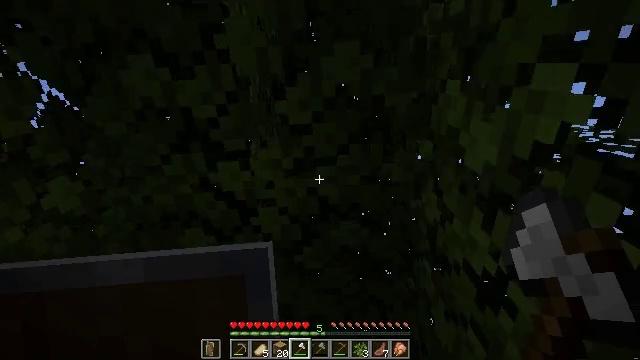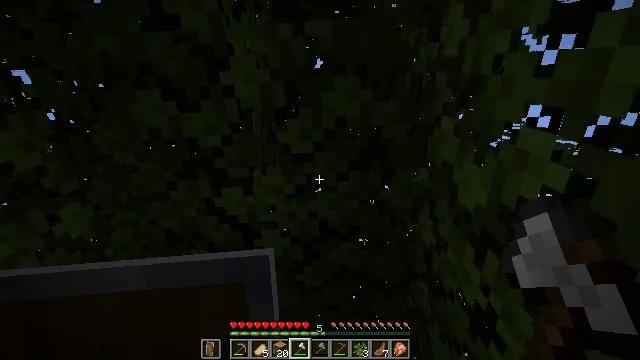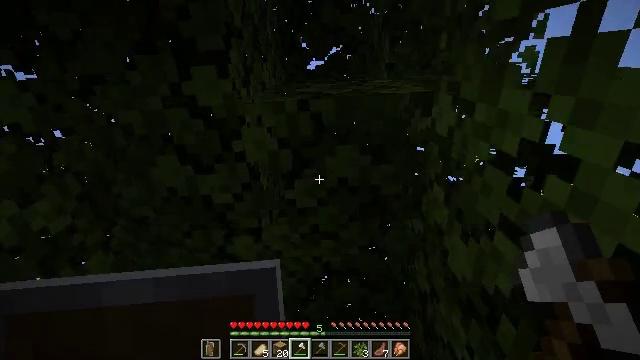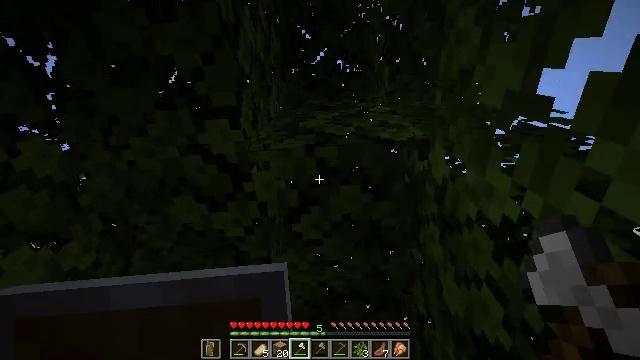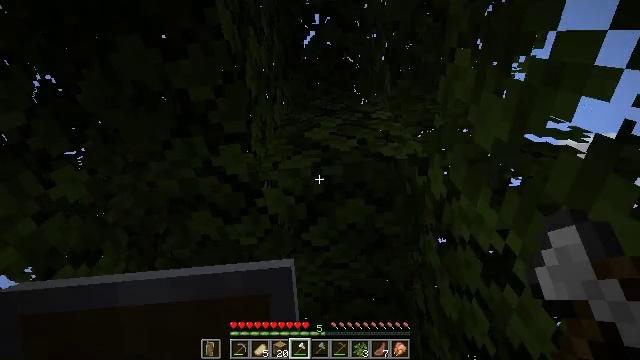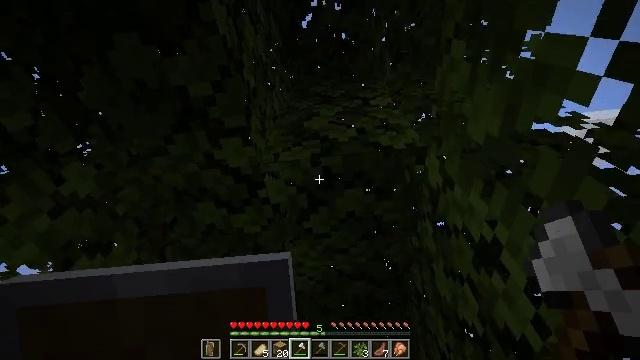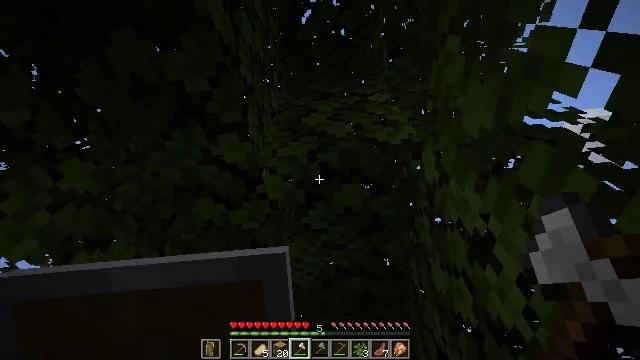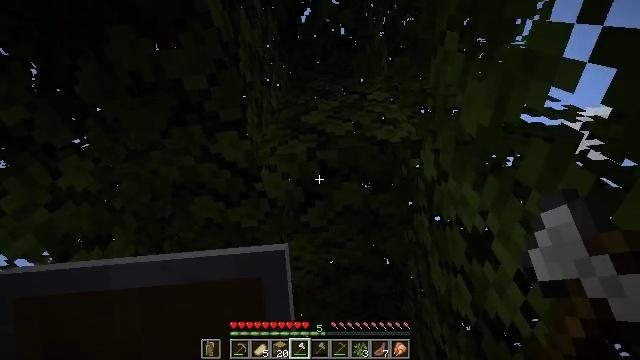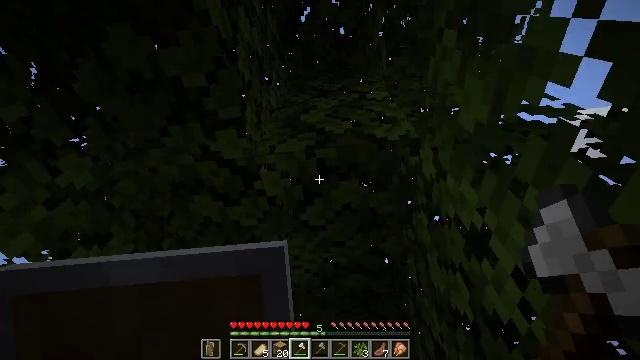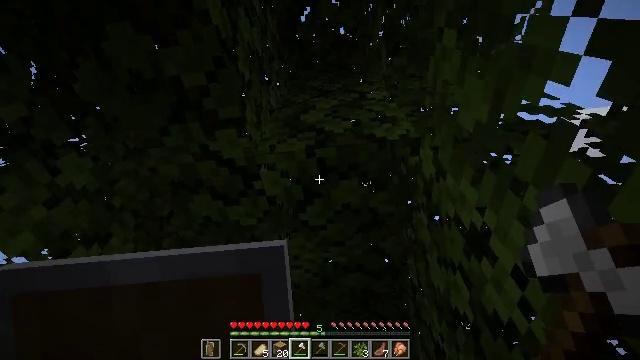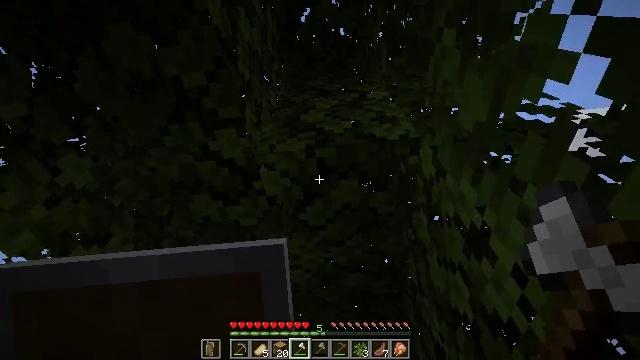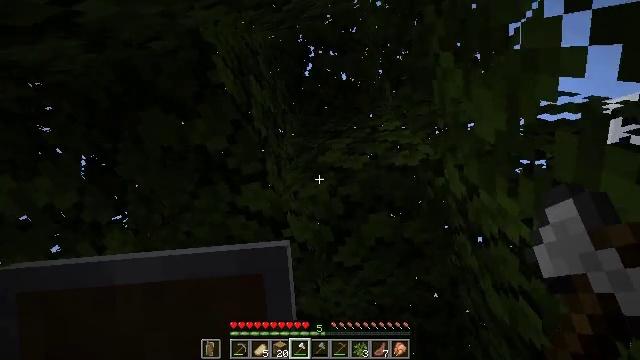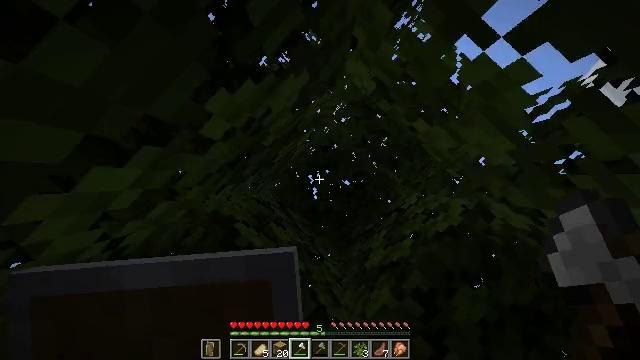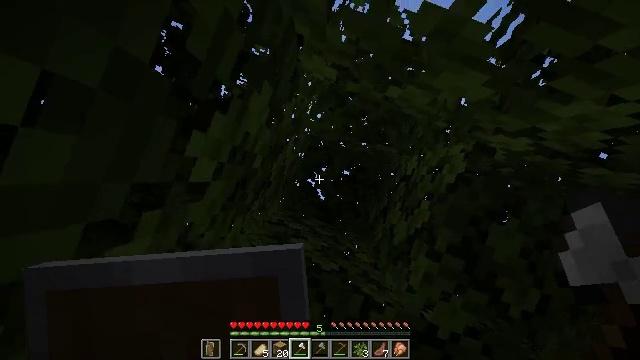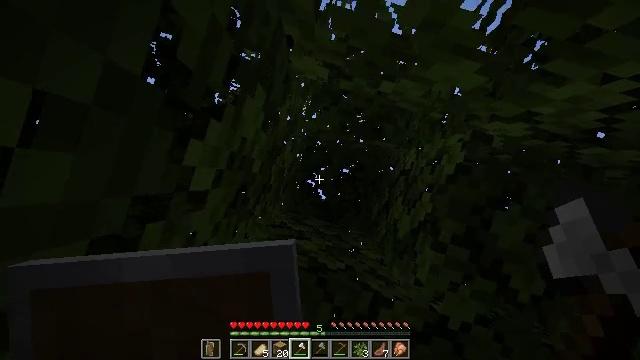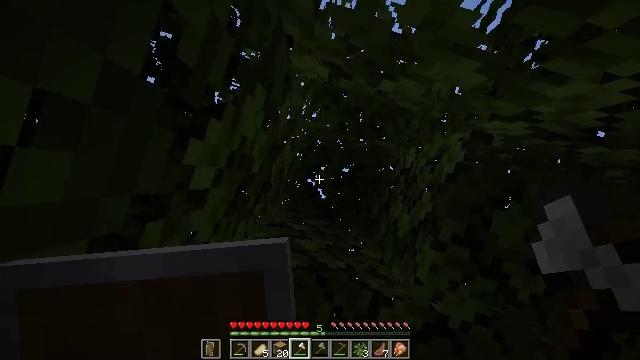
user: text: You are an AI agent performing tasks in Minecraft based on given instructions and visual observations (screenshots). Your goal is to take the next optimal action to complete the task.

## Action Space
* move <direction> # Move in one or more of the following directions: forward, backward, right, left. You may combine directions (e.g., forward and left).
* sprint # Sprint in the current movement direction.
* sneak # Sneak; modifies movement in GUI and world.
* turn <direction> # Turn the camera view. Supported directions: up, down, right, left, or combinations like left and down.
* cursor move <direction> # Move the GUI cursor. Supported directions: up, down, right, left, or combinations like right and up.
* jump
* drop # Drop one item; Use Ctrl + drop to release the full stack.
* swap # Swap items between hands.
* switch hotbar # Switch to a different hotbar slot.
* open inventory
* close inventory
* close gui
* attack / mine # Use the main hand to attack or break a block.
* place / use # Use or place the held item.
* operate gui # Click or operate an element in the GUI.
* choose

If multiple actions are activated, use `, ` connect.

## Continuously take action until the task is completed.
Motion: motion action
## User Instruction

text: Collect some oak leaves.
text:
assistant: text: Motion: move back
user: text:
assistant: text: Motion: move back
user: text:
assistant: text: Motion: move back, turn down
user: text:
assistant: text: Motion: move back, turn left and down
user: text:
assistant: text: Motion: move back, turn left and down
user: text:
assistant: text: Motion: no_op
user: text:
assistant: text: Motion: no_op
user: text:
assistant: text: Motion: no_op
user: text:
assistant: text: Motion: no_op
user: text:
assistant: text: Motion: no_op
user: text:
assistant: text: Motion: turn left and up
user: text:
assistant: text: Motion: turn left and up
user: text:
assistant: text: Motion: turn left and up
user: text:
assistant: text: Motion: turn left and up
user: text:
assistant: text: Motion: no_op
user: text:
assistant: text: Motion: no_op
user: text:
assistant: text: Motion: no_op
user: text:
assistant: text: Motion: no_op
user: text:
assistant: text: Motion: turn left
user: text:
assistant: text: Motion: turn left and down
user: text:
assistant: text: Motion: turn left and down
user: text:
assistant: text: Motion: turn left and down
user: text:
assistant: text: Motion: turn left and down
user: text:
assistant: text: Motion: turn down
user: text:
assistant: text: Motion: no_op
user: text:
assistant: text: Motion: no_op
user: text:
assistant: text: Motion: no_op
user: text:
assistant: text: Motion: no_op
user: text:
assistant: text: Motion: turn right
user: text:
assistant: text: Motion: turn right